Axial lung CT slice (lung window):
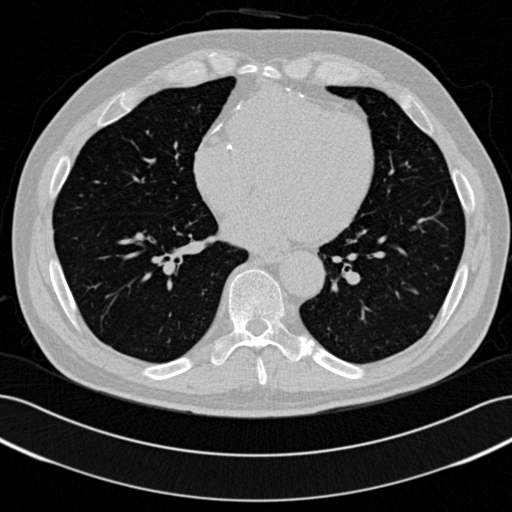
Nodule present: no